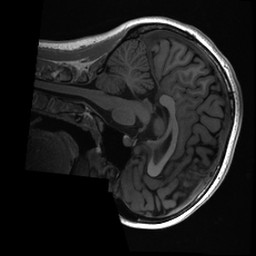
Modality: T1w
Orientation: sagittal
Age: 19
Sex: female